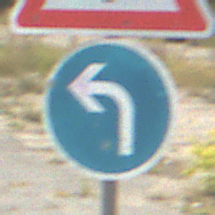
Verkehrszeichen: VorgeschriebeneFahrtrichtungLinks
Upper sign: Lichtzeichenanlage
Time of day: Midday
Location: Outdoor (Suburban)
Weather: PartlyCloudy
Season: Summer
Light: Natural